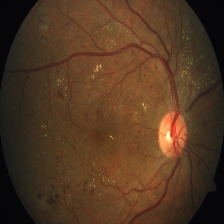
Diabetic retinopathy grade: Severe